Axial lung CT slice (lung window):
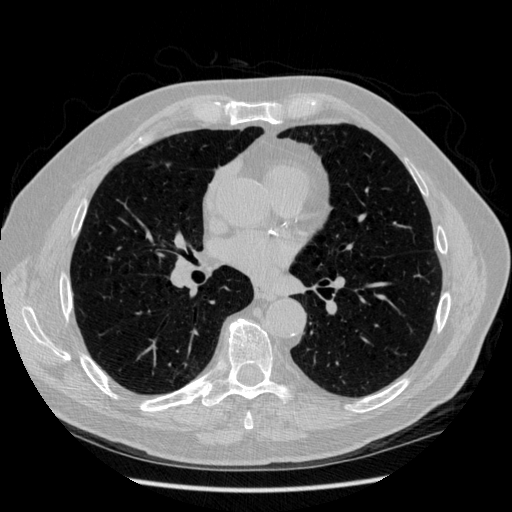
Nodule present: no